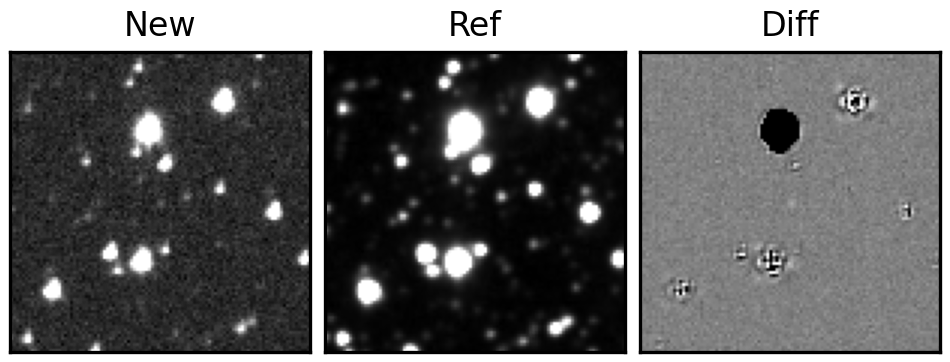
Label: real